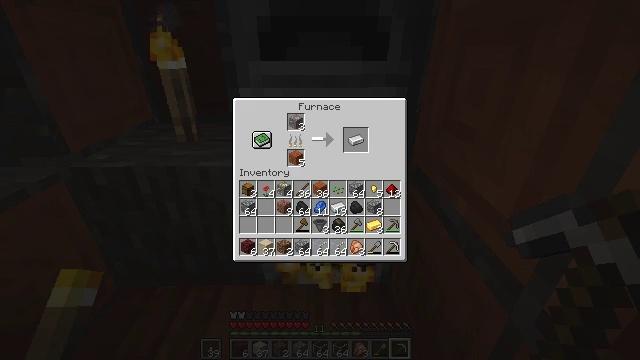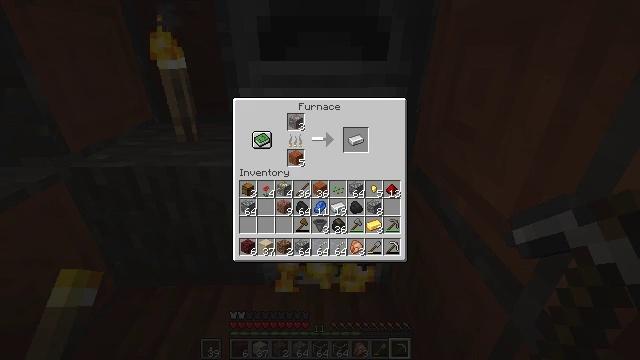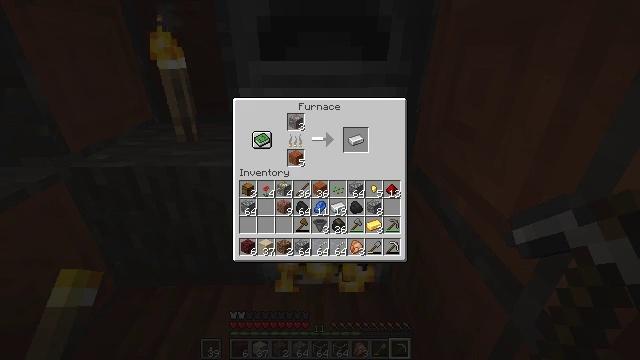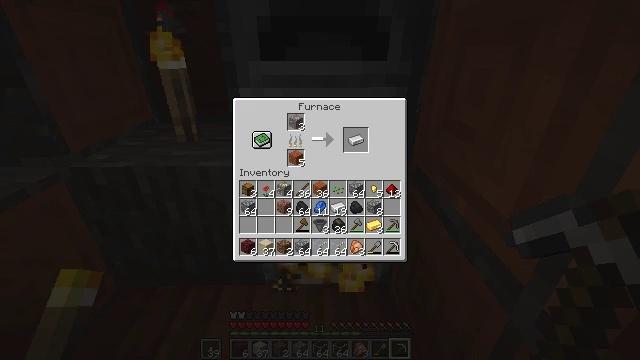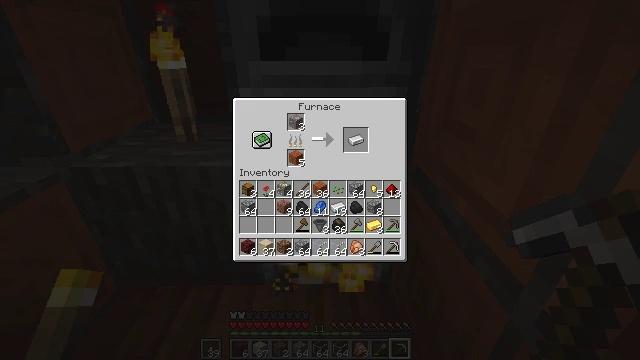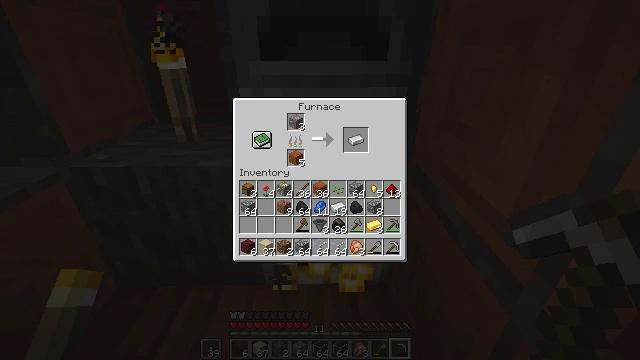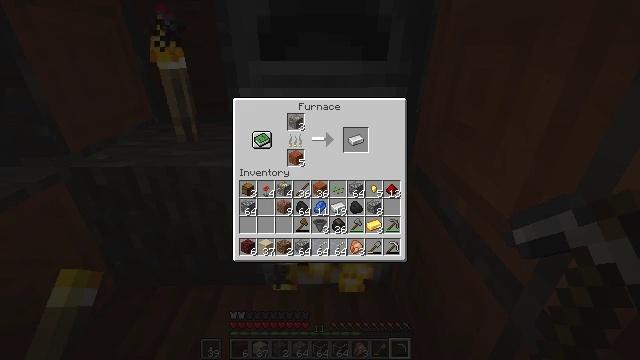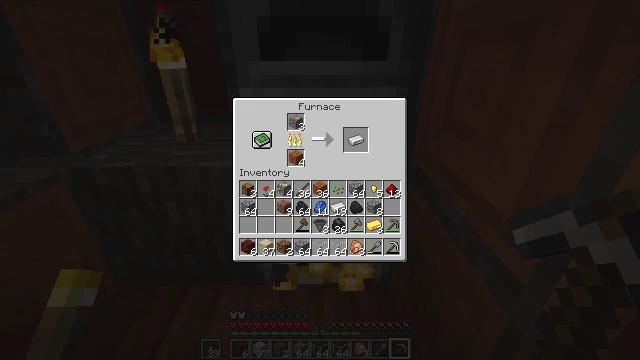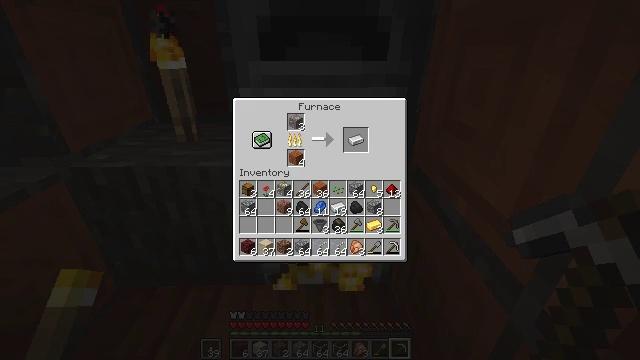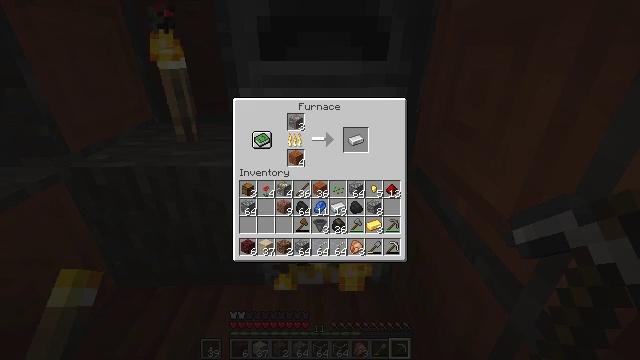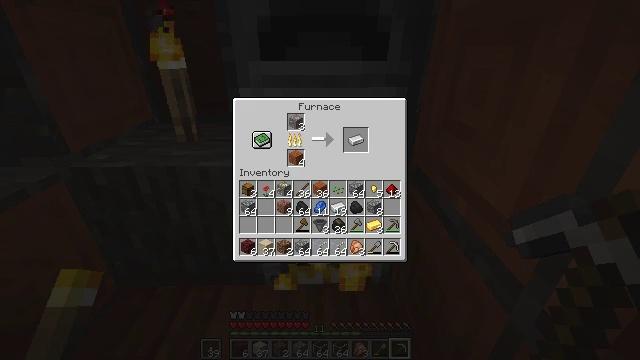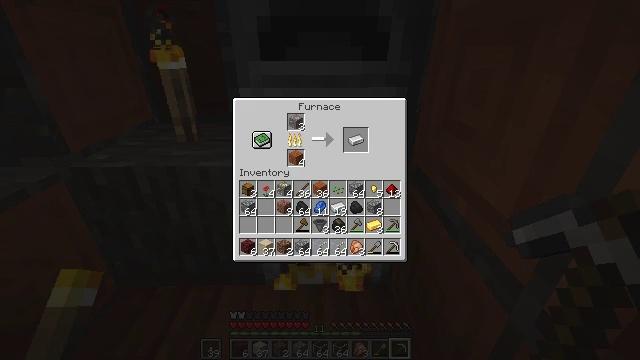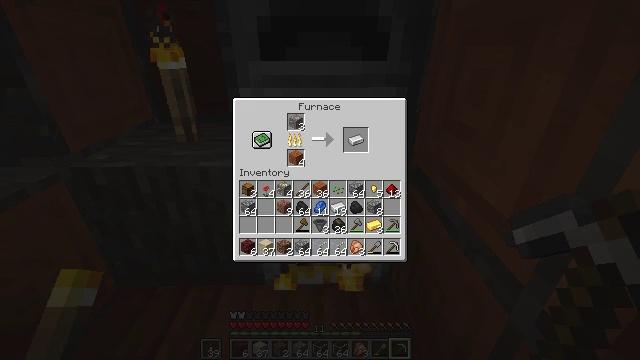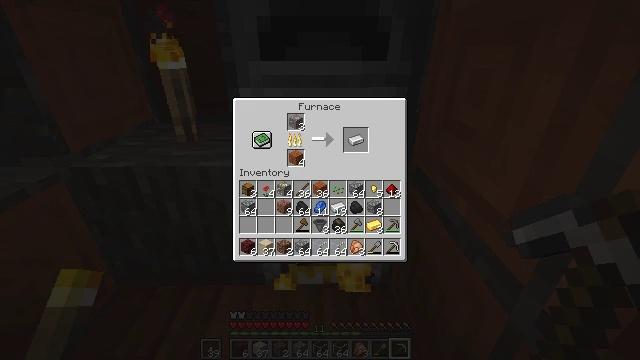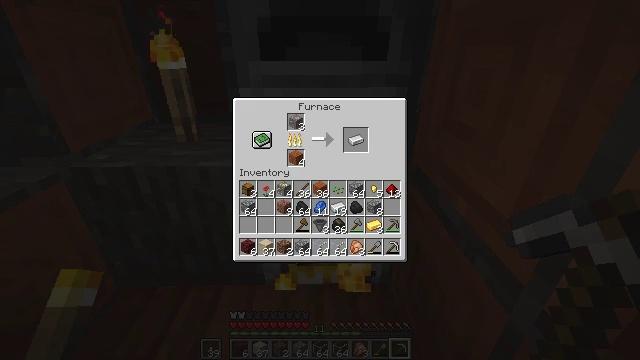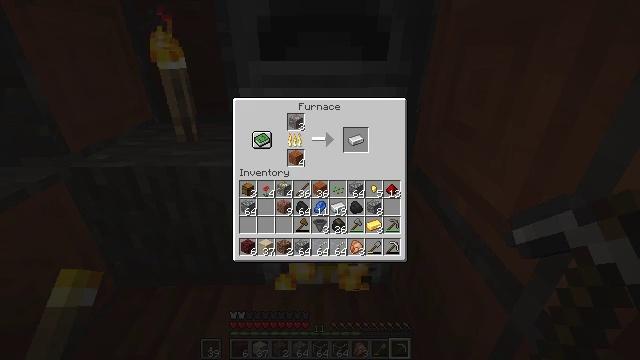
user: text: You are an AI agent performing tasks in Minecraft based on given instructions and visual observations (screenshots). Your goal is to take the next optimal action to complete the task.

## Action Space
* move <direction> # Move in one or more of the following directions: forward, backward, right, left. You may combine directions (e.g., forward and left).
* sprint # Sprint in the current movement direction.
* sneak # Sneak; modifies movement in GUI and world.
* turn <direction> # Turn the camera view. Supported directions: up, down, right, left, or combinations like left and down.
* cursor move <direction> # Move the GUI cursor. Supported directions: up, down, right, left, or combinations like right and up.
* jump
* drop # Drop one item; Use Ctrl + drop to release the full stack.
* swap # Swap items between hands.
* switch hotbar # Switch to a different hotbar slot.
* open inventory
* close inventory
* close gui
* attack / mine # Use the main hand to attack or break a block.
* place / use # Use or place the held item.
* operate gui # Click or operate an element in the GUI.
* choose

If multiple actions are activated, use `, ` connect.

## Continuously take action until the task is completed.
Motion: motion action
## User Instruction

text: Open the crafting table to create an acacia sign.
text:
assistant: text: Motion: no_op
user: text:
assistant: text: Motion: no_op
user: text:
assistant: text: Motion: no_op
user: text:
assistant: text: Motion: no_op
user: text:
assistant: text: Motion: no_op
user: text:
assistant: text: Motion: no_op
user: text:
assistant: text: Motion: no_op
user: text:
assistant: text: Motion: no_op
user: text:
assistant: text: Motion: no_op
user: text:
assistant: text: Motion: no_op
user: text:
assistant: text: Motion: no_op
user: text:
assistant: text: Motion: no_op
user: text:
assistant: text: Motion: no_op
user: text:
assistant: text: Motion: no_op
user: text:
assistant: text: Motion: no_op
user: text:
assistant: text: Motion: no_op
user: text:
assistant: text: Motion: no_op
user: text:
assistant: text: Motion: no_op
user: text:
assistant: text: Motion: no_op
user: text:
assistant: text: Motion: no_op
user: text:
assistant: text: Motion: no_op
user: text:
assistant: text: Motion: no_op
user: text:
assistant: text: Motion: no_op
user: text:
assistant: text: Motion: no_op
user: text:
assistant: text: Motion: no_op
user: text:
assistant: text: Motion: no_op
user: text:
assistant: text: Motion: no_op
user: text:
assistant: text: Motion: no_op
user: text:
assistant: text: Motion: no_op
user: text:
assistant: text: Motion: no_op